Question: My database looks like this:

The first three columns are odds (as in probability). The fourth column refers to one of the first three columns.
I need to know if column four, in each row, refers to the column with the lowest value out of the first three. The query to check this should return a boolean result: true if column four refers to the column with the lowest value, false otherwise.
For example:
- -
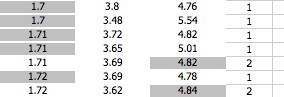
Answer: You could solve this with a CASE statement and comparison.
You would use case to select the value of the column with specified by column 4, and check whether this is the smallest of the 3 columns.
Something along the lines of:
'''
select
CASE
WHEN COLUMN4 = 1 THEN COLUMN1 = LEAST(COLUMN1,COLUMN2, COLUMN3)
WHEN COLUMN4 = 2 THEN COLUMN2 = LEAST(COLUMN1,COLUMN2, COLUMN3)
WHEN COLUMN4 = 3 THEN COLUMN3 = LEAST(COLUMN1,COLUMN2, COLUMN3)
END
from TABLE;
'''
Here is also an SQL Fiddle: <URL>
Updated SQL to display text as 'true' and 'false'
'''
select
IF(
CASE
WHEN COLUMN4 = 1 THEN COLUMN1 = LEAST(COLUMN1,COLUMN2, COLUMN3)
WHEN COLUMN4 = 2 THEN COLUMN2 = LEAST(COLUMN1,COLUMN2, COLUMN3)
WHEN COLUMN4 = 3 THEN COLUMN3 = LEAST(COLUMN1,COLUMN2, COLUMN3)
END
,
'true','false')
as FOUND_SMALLEST
from TEST;
'''